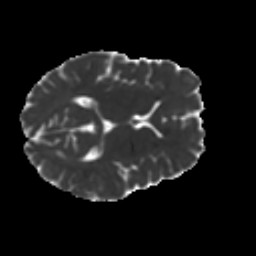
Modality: MD
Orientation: axial
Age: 36
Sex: female
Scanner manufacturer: ge
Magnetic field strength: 3 T
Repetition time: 7.8 s
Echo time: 0.0606 s